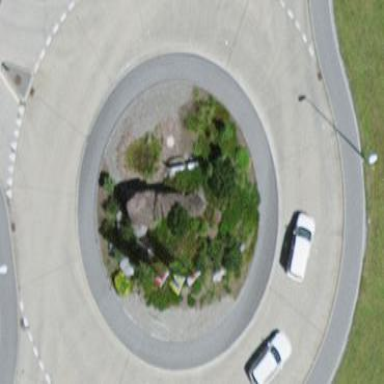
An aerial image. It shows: Primary highway with asphalt surface leading to roundabout.